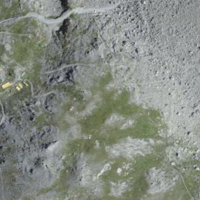
EUNIS habitat code: 31
Species observed at this site:
Leontopodium nivale
Campanula scheuchzeri
Viola calcarata
Saxifraga oppositifolia
Gentianella campestris